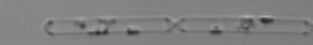
Label: Cerataulina_pelagica